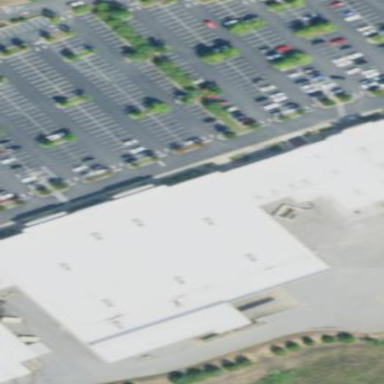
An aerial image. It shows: Department store building.